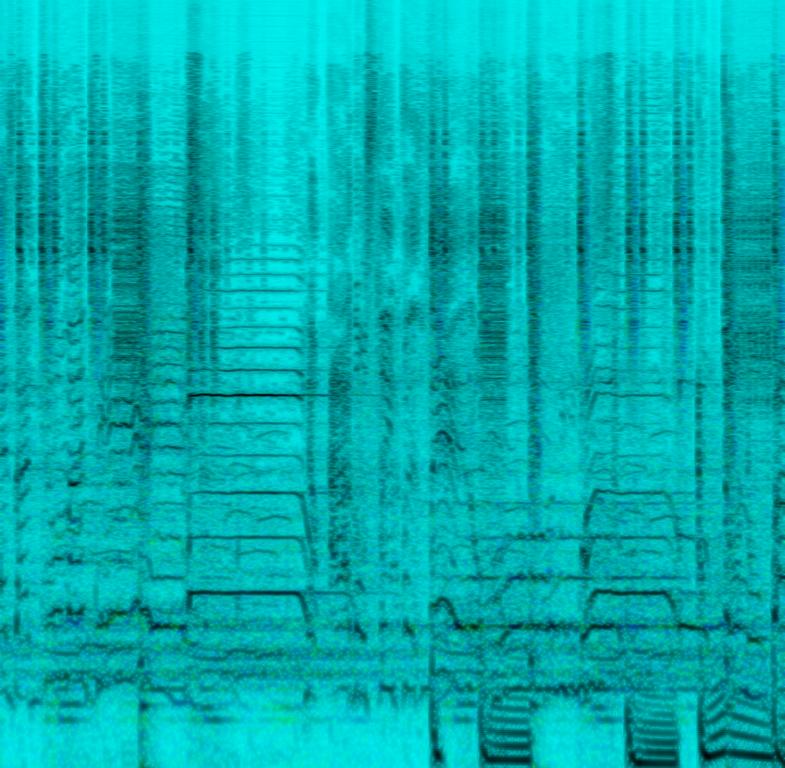
This is a trap music piece done in the style of Michael Jackson. There is a male vocalist singing in a very accentuated manner. In the rhythmic background loud electronic drums can be heard with the cicada beat on the hihats which is essential to the trap scene. There is a strong electronic bass sound accompanied every now and then by an electric guitar sample.